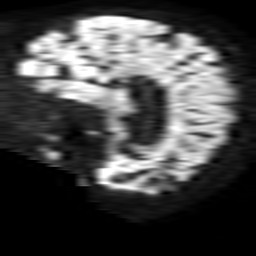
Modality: TRACE
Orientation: sagittal
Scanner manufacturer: philips
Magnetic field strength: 1.5 T
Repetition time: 3.393 s
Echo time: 0.06922 s